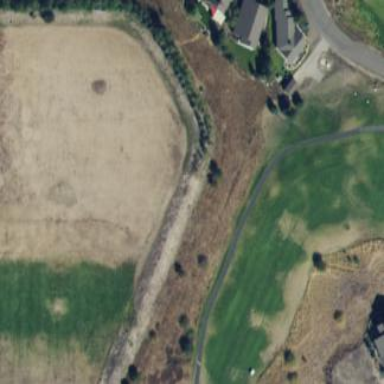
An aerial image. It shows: Well-manicured mown grass area used as golf fairway.